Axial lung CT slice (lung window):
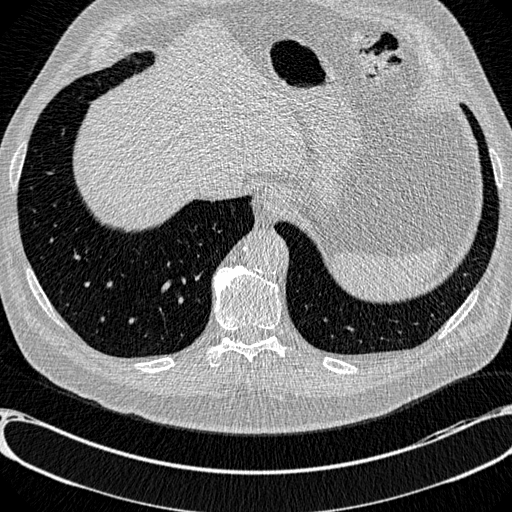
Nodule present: no